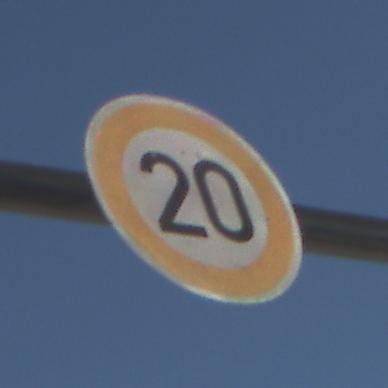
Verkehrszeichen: Geschwindigkeit20
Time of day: MorningAfternoon
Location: Outdoor (Urban)
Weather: Clear
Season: NotSpecified
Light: Natural